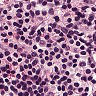
Metastatic tissue present: no